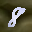
Label: 8